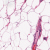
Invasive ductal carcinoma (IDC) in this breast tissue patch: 0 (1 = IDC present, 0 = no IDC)